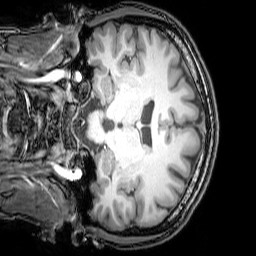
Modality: T1w
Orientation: coronal
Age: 21
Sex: male
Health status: healthy
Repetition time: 0.081 s
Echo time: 0.037 s